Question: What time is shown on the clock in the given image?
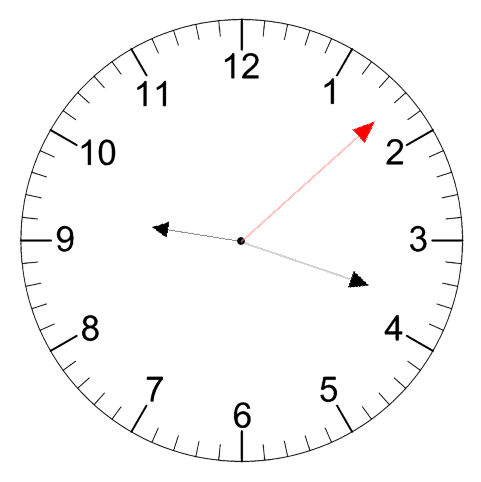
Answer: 09:18:08